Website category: sports
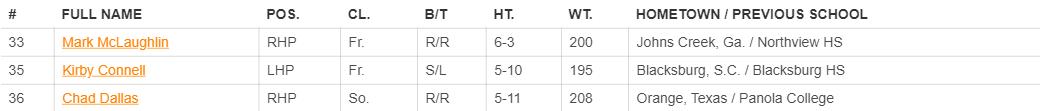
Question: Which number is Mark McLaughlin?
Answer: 33

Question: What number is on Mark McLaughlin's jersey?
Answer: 33

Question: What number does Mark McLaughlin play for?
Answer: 33

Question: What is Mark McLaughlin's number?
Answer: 33

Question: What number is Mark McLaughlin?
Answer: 33

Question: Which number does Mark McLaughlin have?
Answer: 33

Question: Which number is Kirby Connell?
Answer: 35

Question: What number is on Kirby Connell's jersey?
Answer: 35

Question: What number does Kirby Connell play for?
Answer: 35

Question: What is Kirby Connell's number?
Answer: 35

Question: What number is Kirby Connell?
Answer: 35

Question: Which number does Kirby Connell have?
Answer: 35

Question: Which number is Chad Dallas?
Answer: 36

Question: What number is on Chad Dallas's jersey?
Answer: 36

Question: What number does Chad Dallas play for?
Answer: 36

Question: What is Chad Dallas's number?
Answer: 36

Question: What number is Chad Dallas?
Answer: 36

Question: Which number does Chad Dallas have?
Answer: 36

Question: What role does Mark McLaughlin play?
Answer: RHP

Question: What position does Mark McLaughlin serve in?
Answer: RHP

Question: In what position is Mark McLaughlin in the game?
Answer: RHP

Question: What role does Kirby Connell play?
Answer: LHP

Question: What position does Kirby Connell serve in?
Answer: LHP

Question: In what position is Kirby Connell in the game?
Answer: LHP

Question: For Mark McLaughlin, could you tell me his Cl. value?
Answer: Fr.

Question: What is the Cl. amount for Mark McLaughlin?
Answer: Fr.

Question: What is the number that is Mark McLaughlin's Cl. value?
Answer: Fr.

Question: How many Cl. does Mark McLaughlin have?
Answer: Fr.

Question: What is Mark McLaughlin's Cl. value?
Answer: Fr.

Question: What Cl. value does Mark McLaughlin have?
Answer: Fr.

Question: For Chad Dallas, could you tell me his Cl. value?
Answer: So.

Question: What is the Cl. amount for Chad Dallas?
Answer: So.

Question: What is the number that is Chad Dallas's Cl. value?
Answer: So.

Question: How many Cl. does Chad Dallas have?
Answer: So.

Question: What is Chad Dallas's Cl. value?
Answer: So.

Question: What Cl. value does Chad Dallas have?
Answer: So.

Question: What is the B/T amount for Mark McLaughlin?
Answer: R/R

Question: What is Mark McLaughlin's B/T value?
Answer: R/R

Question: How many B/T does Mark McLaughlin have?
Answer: R/R

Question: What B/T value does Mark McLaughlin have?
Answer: R/R

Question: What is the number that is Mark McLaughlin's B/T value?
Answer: R/R

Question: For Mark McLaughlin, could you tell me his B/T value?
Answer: R/R

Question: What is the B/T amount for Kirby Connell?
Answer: S/L

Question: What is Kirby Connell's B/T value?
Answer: S/L

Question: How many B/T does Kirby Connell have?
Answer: S/L

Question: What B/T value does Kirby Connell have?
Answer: S/L

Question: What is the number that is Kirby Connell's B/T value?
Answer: S/L

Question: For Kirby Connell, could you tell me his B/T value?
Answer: S/L

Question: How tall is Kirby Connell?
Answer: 5-10

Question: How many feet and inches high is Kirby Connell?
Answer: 5-10

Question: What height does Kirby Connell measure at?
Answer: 5-10

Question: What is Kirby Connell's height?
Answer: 5-10

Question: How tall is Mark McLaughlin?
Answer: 6-3

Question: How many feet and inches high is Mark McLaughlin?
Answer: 6-3

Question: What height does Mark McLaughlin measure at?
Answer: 6-3

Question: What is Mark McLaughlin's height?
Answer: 6-3

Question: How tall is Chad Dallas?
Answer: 5-11

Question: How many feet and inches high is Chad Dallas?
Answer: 5-11

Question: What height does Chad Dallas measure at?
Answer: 5-11

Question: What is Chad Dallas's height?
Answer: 5-11

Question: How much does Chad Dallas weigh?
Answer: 208

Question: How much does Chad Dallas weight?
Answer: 208

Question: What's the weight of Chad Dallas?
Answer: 208

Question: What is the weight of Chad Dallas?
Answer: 208